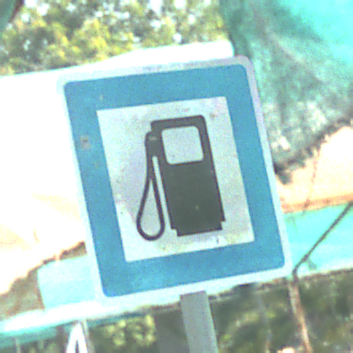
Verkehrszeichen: Tankstelle
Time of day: MorningAfternoon
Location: Roofed (Special)
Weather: PartlyCloudy
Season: NotSpecified
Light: Natural